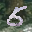
Label: 5